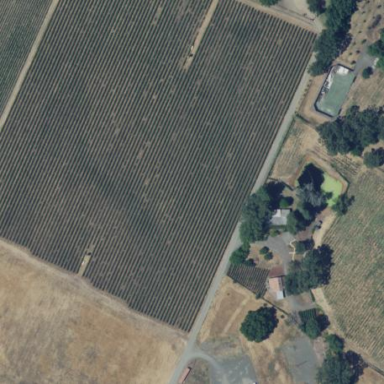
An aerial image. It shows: Vineyard where grapes are grown.